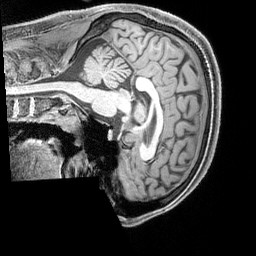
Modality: T1w
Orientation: sagittal
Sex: male
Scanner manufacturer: siemens
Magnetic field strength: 3 T
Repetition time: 2.3 s
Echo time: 0.00226 s